Aerial crown-view tile of a tropical tree (Barro Colorado Island, Panama), acquired 20250414:
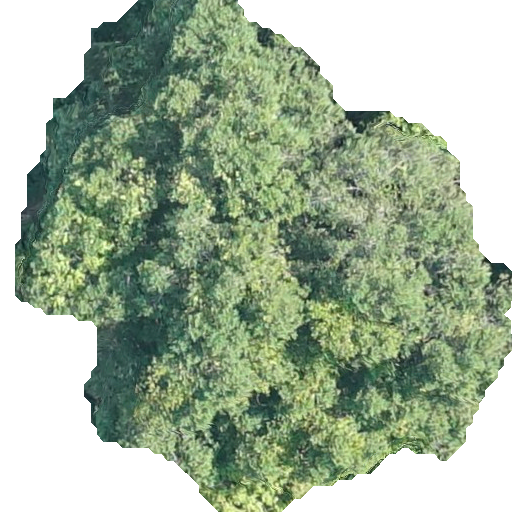
Species: Calophyllum longifolium
GBIF accepted scientific name: Calophyllum longifolium
Crown area: 262.481 m²